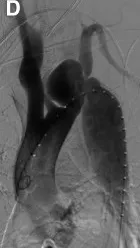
DSA was in agreement with the CTA images.
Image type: radiology (ct)